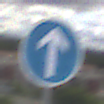
Verkehrszeichen: VorgeschriebeneFahrtrichtungGeradeaus
Umgebung: Outdoor, Suburban
Tageszeit: MorningAfternoon
Wetter: PartlyCloudy
Licht: Natural
Jahreszeit: NotSpecified
Kontrast: LowContrast